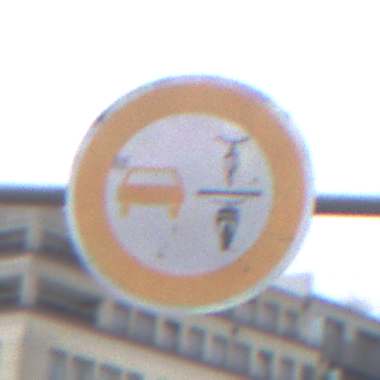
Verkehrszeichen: VerbotUeberholenEinspurigeFahrzeuge
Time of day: Midday
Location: Outdoor (Urban)
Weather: Overcast
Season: NotSpecified
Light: Natural